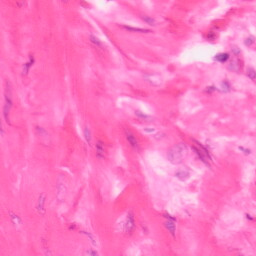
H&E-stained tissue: Colon